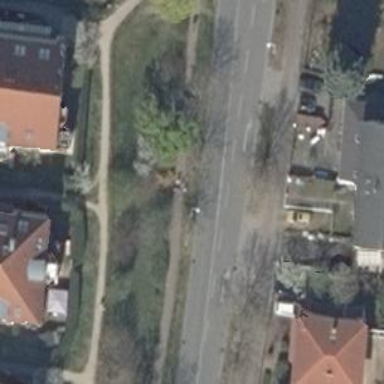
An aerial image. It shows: Avenue lined with broadleaved deciduous trees.